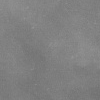
Atmospheric dust classification: dusty